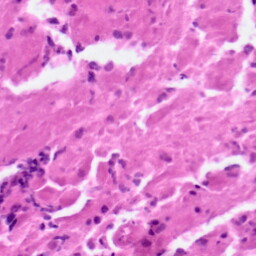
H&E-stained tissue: Pancreatic